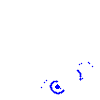
Particle: electron